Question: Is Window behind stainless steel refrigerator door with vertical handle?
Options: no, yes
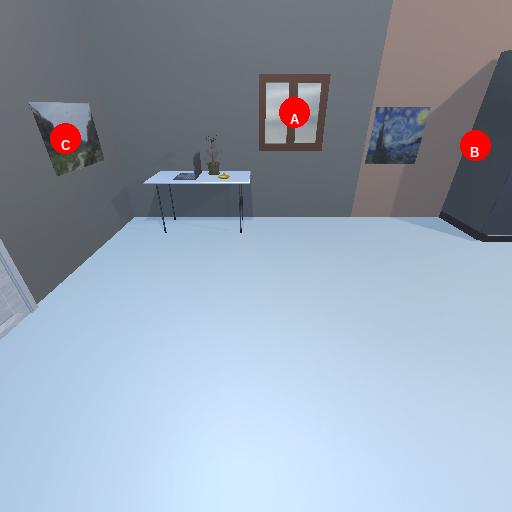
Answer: no